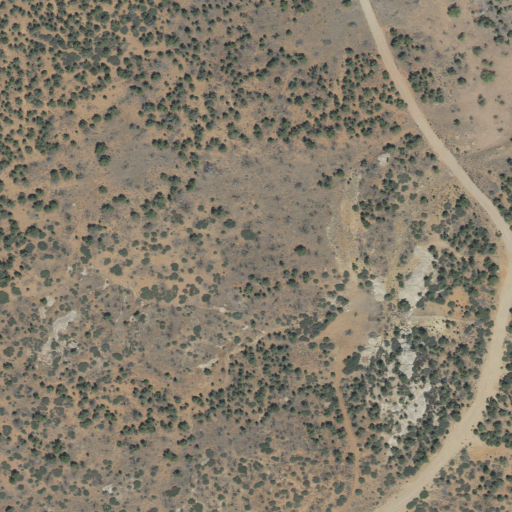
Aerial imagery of mountain in Utah named Hurricane Mesa containing shrub and evergreen forest